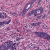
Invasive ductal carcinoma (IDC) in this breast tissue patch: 0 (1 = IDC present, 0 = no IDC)